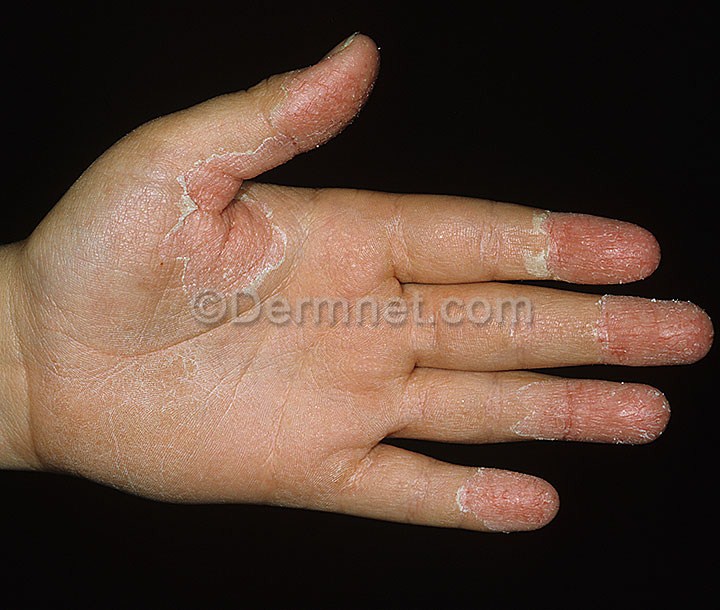
Disease: Exanthems and Drug Eruptions